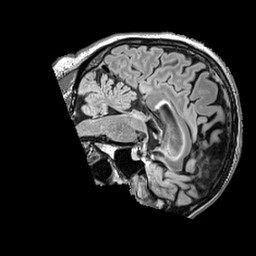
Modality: FLAIR
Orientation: sagittal
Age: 49
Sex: male
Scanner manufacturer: siemens
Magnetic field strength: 3 T
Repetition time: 5 s
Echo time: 0.387 s